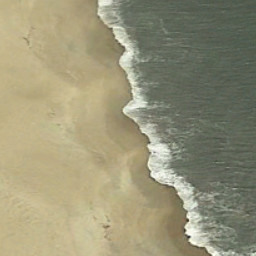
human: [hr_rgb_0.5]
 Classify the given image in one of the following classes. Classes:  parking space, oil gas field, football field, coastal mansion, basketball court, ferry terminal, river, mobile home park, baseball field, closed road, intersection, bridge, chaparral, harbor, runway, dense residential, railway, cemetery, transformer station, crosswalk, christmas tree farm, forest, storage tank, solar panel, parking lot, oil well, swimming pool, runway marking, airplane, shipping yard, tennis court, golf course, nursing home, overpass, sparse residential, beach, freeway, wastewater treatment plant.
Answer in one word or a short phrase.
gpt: beach